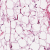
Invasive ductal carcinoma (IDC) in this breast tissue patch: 0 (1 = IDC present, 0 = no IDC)